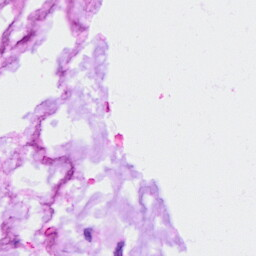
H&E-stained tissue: Ovarian